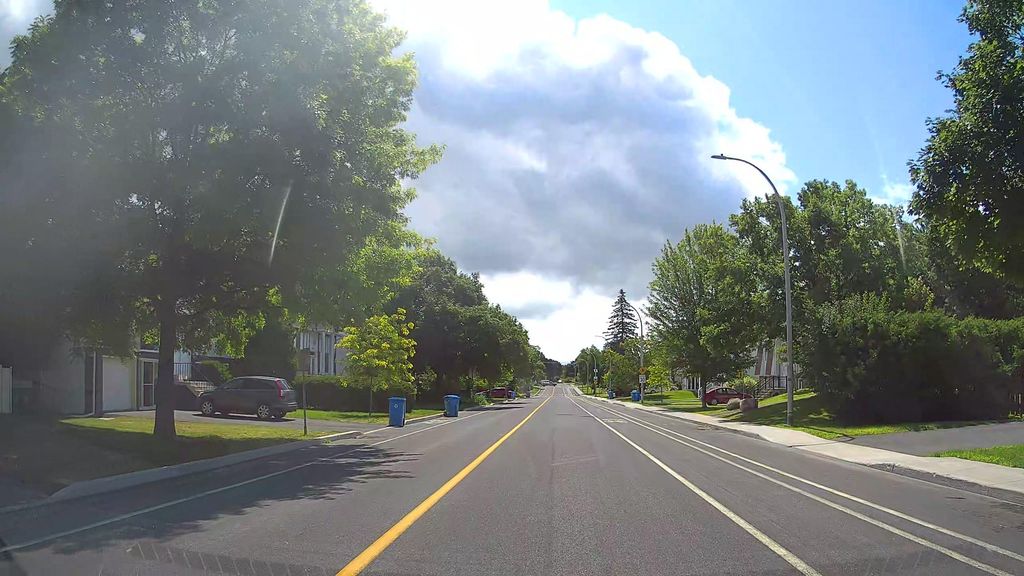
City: montreal